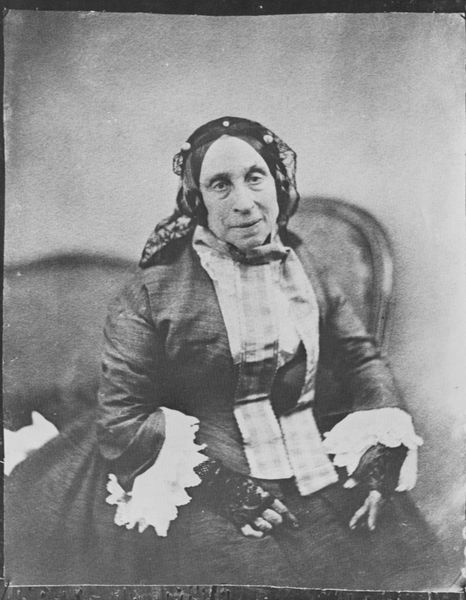
Titel: Marceline Desbordes-Valmore (1786-1859)
Künstler: Gaspard-Félix Tournachon
Schlagwörter: weiß, sitzen, finger, frau, grau, handschuh, handschuhe, hintergrund, kleid, mund, nase, raum, schwarz, stuhl, zimmer, blick, dame, schal, schleier, tuch, haube, rock, schleife, alt, alte, augen, band, falten, gesicht, kragen, mensch, spitze, trauer, ärmel, bildnis, hände, portrait, porträt, haare, sessel, sitzend, adel, spitzen, frontal, lippen, traurig, lächeln, spanien, taille, sofa, alte dame, lehne, bäuerin, furchen, kopftuch, ernst, atelier, robe, couch, nachdenklich, rüschen, foto, fotografie, photographie, schwarzweiss, manschetten, photo, runzeln, müde, bürgerlich, bänder, alte frau, oma, stulpen, aufnahme, weisheit, spanierin, kanapee, lichtbild, daguerreotypie, holzleiste, nände, cameron, margaret comeron, stulben, riechkolben